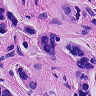
Metastatic tissue present: yes